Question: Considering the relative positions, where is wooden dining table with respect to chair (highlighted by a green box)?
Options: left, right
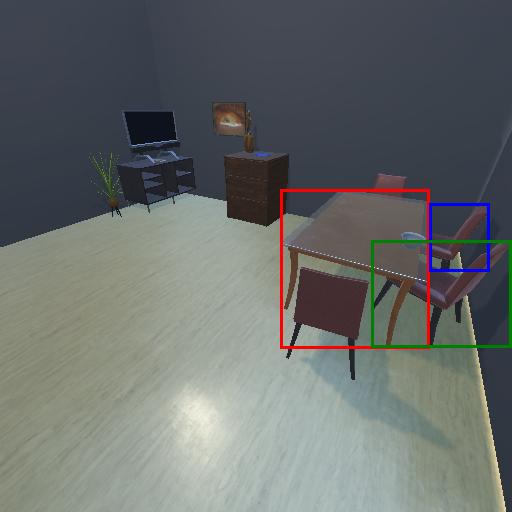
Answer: left